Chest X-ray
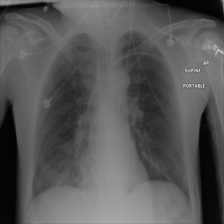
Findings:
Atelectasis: negative
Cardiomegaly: negative
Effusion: negative
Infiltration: positive
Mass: negative
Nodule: negative
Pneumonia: negative
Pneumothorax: negative
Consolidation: negative
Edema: negative
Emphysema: negative
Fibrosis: negative
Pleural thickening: negative
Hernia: negative